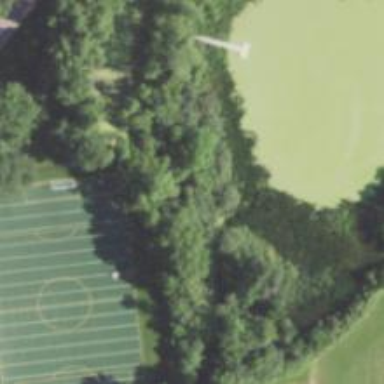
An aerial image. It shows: Soccer pitch with artificial turf designed for leisure and sports activities.